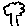
Label: tree